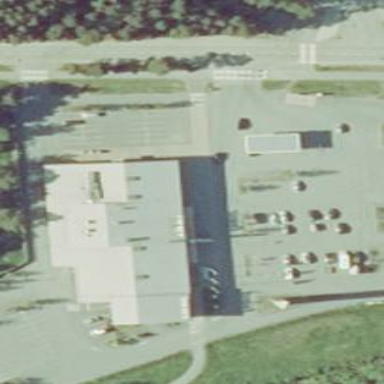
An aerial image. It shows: Parking area.